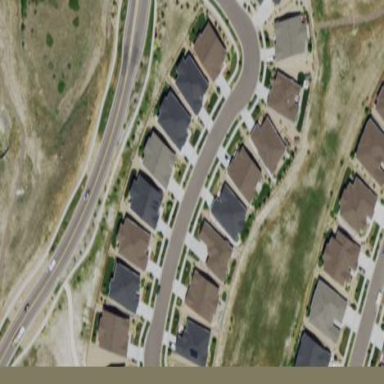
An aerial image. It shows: Residential area consisting of single-family homes.